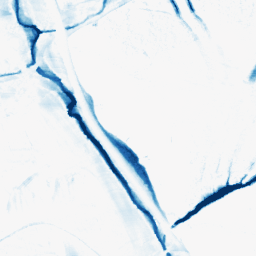
Category: morphological
Decomposition family: morphological_ellipse
Decomposition parameters: operation: closing
width: 10
height: 30
Upsampling method: bspline
Upsampling parameters: scale: 2
Upsampling scale: 2